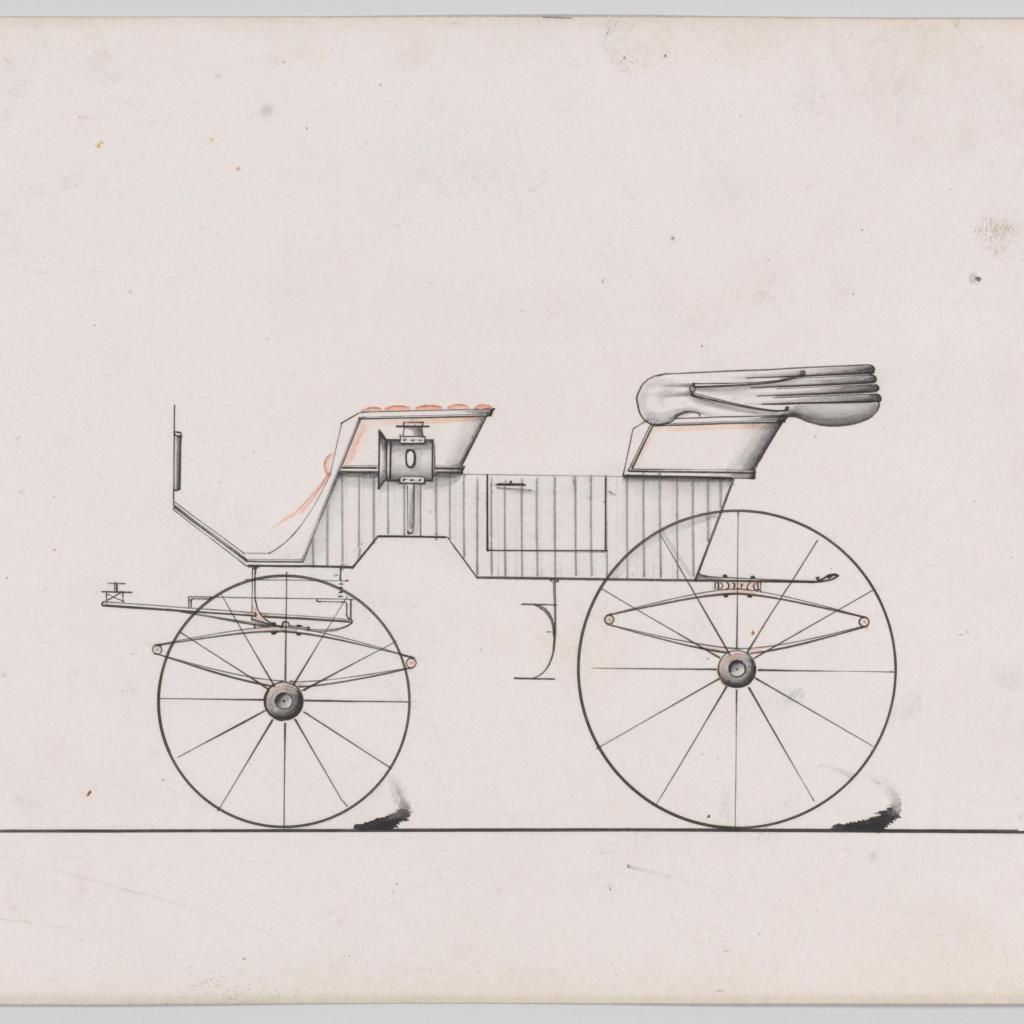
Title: Design for 2 seat Phaeton, no. 3036a
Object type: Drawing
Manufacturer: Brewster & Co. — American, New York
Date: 1874
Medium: Watercolor and ink
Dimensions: sheet: 6 3/8 x 9 1/4 in. (16.2 x 23.5 cm)
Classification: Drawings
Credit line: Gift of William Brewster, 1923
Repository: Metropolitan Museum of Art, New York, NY